Interaction volume radius: 5 \u00c5
Interaction volume height: 20 \u00c5
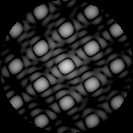
Disorder parameter: 0.05365